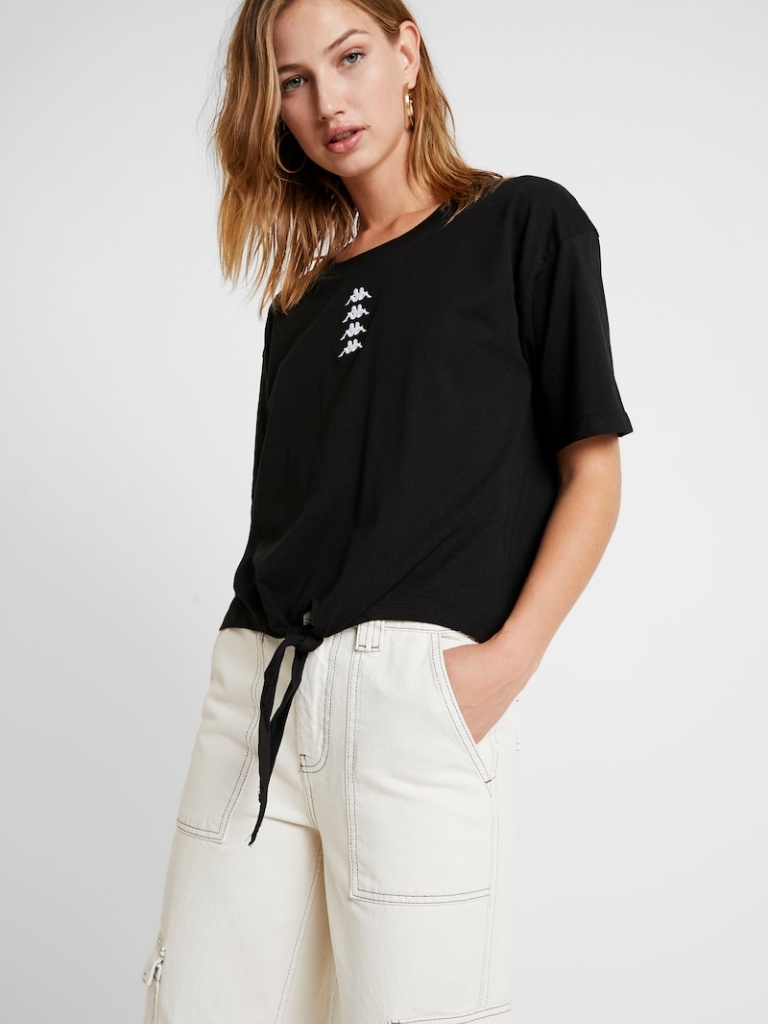
cotton relaxed short sleeve waist length French Tucked crew t-shirt